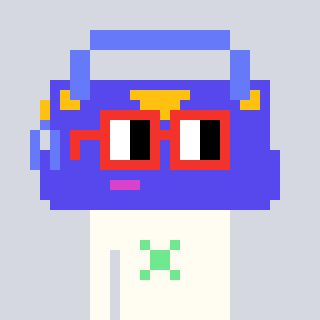
a pixel art character with square red glasses, a bag-shaped head and a grayscale-colored body on a cool background